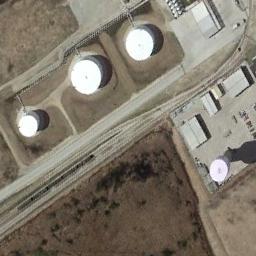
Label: storage_tank